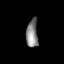
Tissue: lung
Cell type: Endothelial cells
Senescence score: 0.6581
Nuclear area (px): 330
Mean DAPI intensity: 130.309